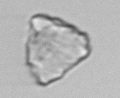
Label: detritus_transparent